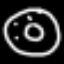
Label: donut